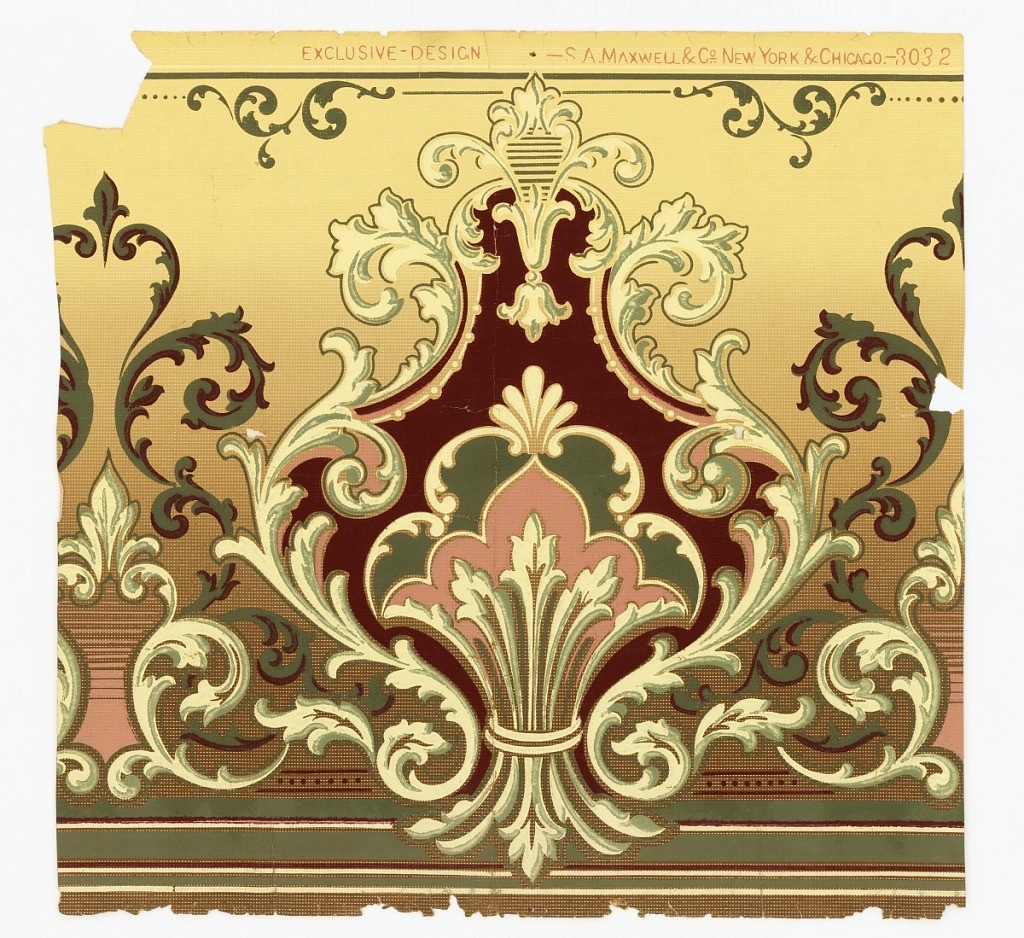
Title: Frieze
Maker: Maxwell & Co., S.A., Chicago, Illinois, USA
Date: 1890–1920
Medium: Machine-printed on paper
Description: Fleur-de-lys motif set within large foliate medallion. Also acanthus scrolls. Printed in pink, green, deep red and light yellow on background that shades from yellow to brown.